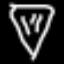
Label: diamond